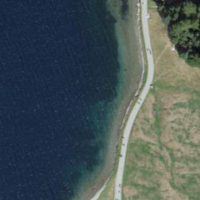
EUNIS habitat code: 14
Species observed at this site:
Turdus pilaris
Cirsium heterophyllum
Aythya fuligula
Vicia cracca